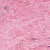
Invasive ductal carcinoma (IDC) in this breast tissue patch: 0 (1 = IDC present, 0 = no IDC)